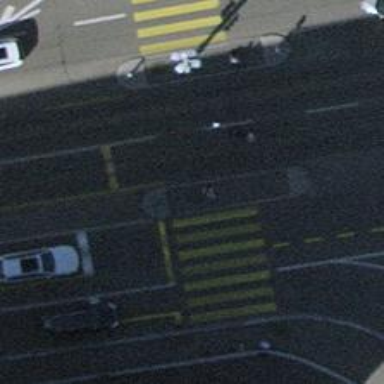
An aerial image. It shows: Road with traffic signals and zebra crossing with zebra markings.